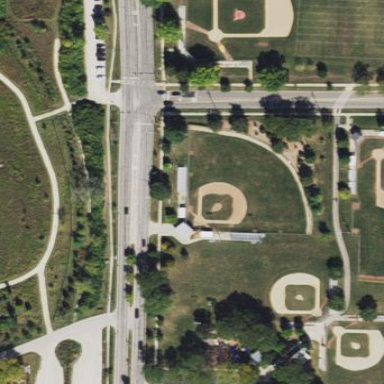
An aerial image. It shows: Baseball pitch for leisure and sports activities.